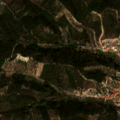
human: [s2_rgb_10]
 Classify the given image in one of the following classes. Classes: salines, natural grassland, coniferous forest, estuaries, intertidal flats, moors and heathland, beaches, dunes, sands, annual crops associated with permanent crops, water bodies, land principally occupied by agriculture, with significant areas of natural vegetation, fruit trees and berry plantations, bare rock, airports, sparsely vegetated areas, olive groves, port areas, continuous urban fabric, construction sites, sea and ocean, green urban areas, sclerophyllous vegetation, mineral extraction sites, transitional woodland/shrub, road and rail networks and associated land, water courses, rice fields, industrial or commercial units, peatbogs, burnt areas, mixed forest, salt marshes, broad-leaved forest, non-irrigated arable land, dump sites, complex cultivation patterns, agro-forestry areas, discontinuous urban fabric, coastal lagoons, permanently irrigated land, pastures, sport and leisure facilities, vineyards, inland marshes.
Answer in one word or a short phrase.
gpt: non-irrigated arable land, complex cultivation patterns, land principally occupied by agriculture, with significant areas of natural vegetation, mixed forest, transitional woodland/shrub